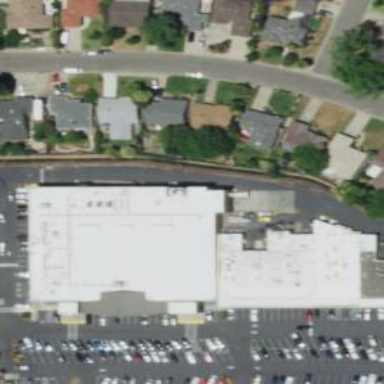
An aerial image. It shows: Building that houses supermarket.